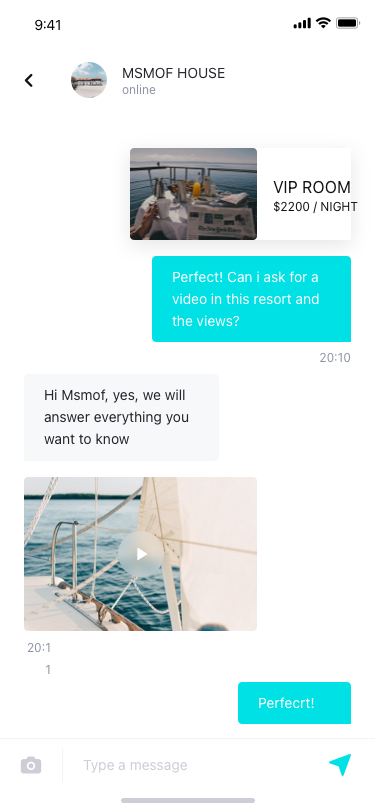
Text in this UI design:
Hi Msmof, yes, we will answer everything you want to know
Perfect! Can i ask for a video in this resort and the views?
Type a message

online
MSMOF HOUSE
VIP ROOM
$2200 / NIGHT
20:10
20:11
Perfecrt!
9:41